Interaction volume radius: 5 \u00c5
Interaction volume height: 35 \u00c5
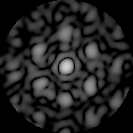
Disorder parameter: 0.6574